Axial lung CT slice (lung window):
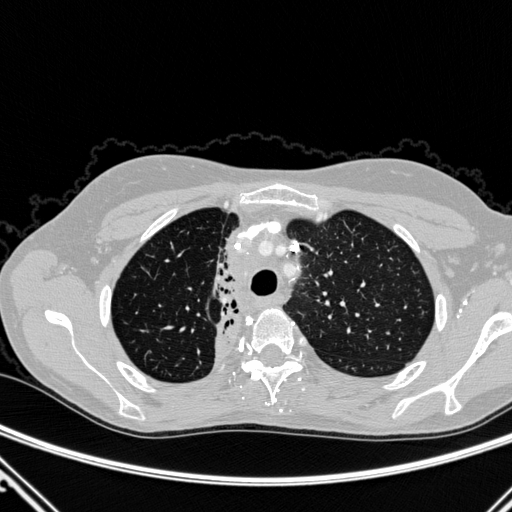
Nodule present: no